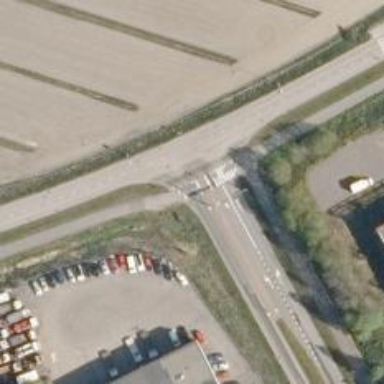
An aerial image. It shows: Uncontrolled road crossing.